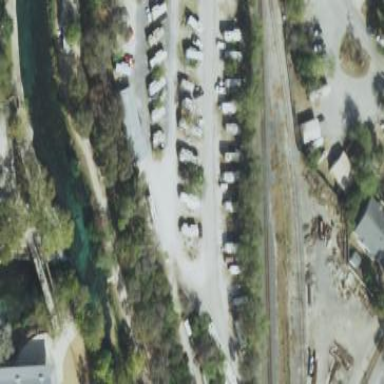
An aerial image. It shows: Residential area designated as trailer park.